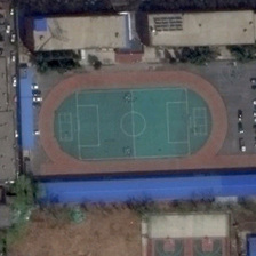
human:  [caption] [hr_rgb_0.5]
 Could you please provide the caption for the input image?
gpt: The stadium is surrounded by blue shacks with several cars parked nearby.

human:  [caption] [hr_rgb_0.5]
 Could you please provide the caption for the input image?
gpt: This sports park is surrounded by a blue hut with some parking near it.

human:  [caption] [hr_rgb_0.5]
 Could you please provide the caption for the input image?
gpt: This sports field is surrounded by blue sheds with several cars parked near it.

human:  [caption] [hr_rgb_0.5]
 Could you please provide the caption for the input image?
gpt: this sports field is surrounded by blue huts with different car parking near it.

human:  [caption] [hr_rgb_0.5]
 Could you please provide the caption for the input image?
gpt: The stadium is surrounded by blue cabins and there is a bus nearby.